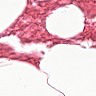
Metastatic tissue present: no